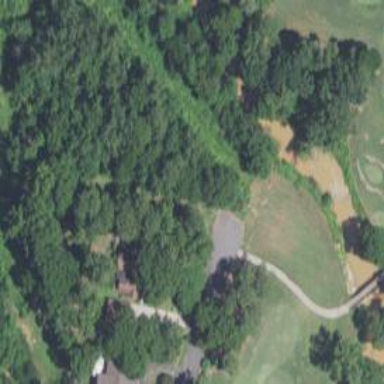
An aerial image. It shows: Path used for both walking and golf.